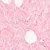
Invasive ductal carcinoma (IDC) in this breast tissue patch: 0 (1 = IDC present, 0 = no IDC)